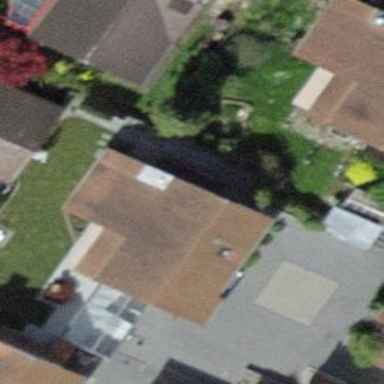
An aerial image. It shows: Detached building with saltbox roof shape.